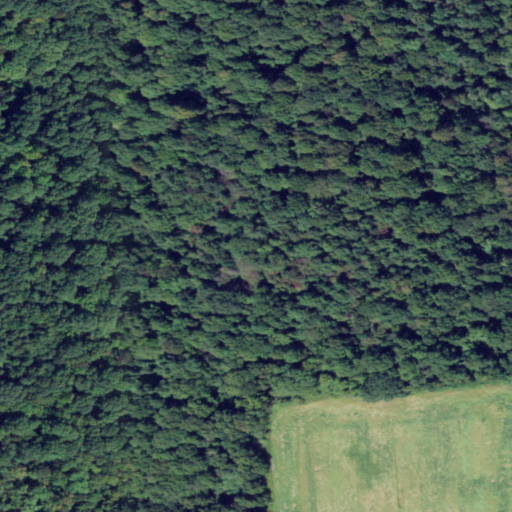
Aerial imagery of mountain in New York named Eagle Hill containing deciduous forest, cultivated crops, and open development